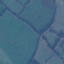
Land use / land cover: Pasture